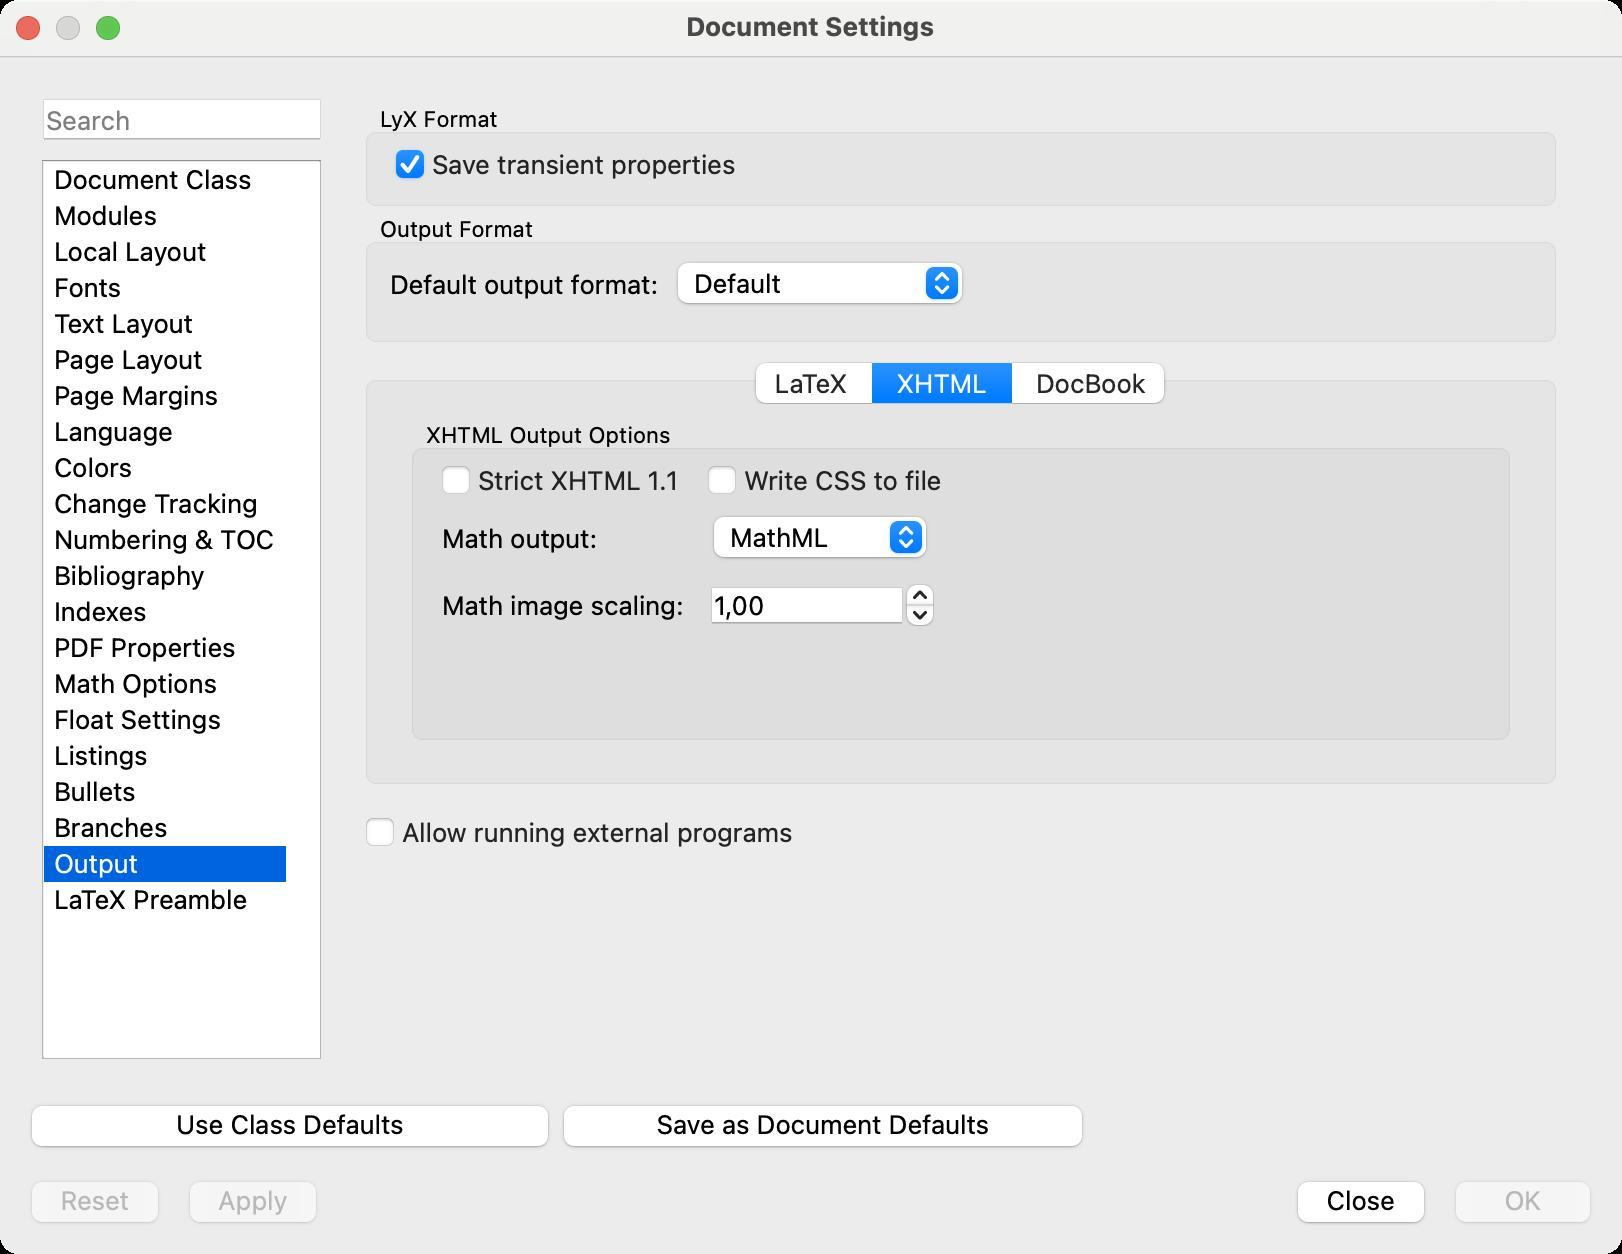
Accessibility tree:
{"name": "Document_Settings", "role": "AXWindow", "description": null, "role_description": "діалогове вікно", "value": null, "position": "270.00;142.00", "size": "811;627", "children": [{"name": "", "role": "AXGroup", "description": "", "role_description": "група", "value": null, "position": "9.00;586.00", "size": "793;32", "children": [{"name": "OK", "role": "AXButton", "description": "", "role_description": "кнопка", "value": null, "position": "721.00;586.00", "size": "81;32", "children": []}, {"name": "Close", "role": "AXButton", "description": "", "role_description": "кнопка", "value": null, "position": "642.00;586.00", "size": "77;32", "children": []}, {"name": "Apply", "role": "AXButton", "description": "", "role_description": "кнопка", "value": null, "position": "88.00;586.00", "size": "77;32", "children": []}, {"name": "Reset", "role": "AXButton", "description": "", "role_description": "кнопка", "value": null, "position": "9.00;586.00", "size": "77;32", "children": []}]}, {"name": "Use_Class_Defaults", "role": "AXButton", "description": "Reset to the default settings for the document class", "role_description": "кнопка", "value": null, "position": "9.00;548.00", "size": "272;32", "children": []}, {"name": "Save_as_Document_Defaults", "role": "AXButton", "description": "Save settings as defaults for new documents", "role_description": "кнопка", "value": null, "position": "275.00;548.00", "size": "273;32", "children": []}, {"name": "", "role": "AXTextField", "description": "Search", "role_description": "текстове поле", "value": "", "position": "21.00;49.00", "size": "140;21", "children": []}, {"name": "", "role": "AXGroup", "description": "", "role_description": "група", "value": null, "position": "21.00;80.00", "size": "140;450", "children": [{"name": "Document_Class", "role": "AXGroup", "description": "", "role_description": "група", "value": null, "position": "22.00;81.00", "size": "121;18", "children": []}, {"name": "Modules", "role": "AXGroup", "description": "", "role_description": "група", "value": null, "position": "22.00;99.00", "size": "121;18", "children": []}, {"name": "Local_Layout", "role": "AXGroup", "description": "", "role_description": "група", "value": null, "position": "22.00;117.00", "size": "121;18", "children": []}, {"name": "Fonts", "role": "AXGroup", "description": "", "role_description": "група", "value": null, "position": "22.00;135.00", "size": "121;18", "children": []}, {"name": "Text_Layout", "role": "AXGroup", "description": "", "role_description": "група", "value": null, "position": "22.00;153.00", "size": "121;18", "children": []}, {"name": "Page_Layout", "role": "AXGroup", "description": "", "role_description": "група", "value": null, "position": "22.00;171.00", "size": "121;18", "children": []}, {"name": "Page_Margins", "role": "AXGroup", "description": "", "role_description": "група", "value": null, "position": "22.00;189.00", "size": "121;18", "children": []}, {"name": "Language", "role": "AXGroup", "description": "", "role_description": "група", "value": null, "position": "22.00;207.00", "size": "121;18", "children": []}, {"name": "Colors", "role": "AXGroup", "description": "", "role_description": "група", "value": null, "position": "22.00;225.00", "size": "121;18", "children": []}, {"name": "Change_Tracking", "role": "AXGroup", "description": "", "role_description": "група", "value": null, "position": "22.00;243.00", "size": "121;18", "children": []}, {"name": "Numbering_&_TOC", "role": "AXGroup", "description": "", "role_description": "група", "value": null, "position": "22.00;261.00", "size": "121;18", "children": []}, {"name": "Bibliography", "role": "AXGroup", "description": "", "role_description": "група", "value": null, "position": "22.00;279.00", "size": "121;18", "children": []}, {"name": "Indexes", "role": "AXGroup", "description": "", "role_description": "група", "value": null, "position": "22.00;297.00", "size": "121;18", "children": []}, {"name": "PDF_Properties", "role": "AXGroup", "description": "", "role_description": "група", "value": null, "position": "22.00;315.00", "size": "121;18", "children": []}, {"name": "Math_Options", "role": "AXGroup", "description": "", "role_description": "група", "value": null, "position": "22.00;333.00", "size": "121;18", "children": []}, {"name": "Float_Settings", "role": "AXGroup", "description": "", "role_description": "група", "value": null, "position": "22.00;351.00", "size": "121;18", "children": []}, {"name": "Listings", "role": "AXGroup", "description": "", "role_description": "група", "value": null, "position": "22.00;369.00", "size": "121;18", "children": []}, {"name": "Bullets", "role": "AXGroup", "description": "", "role_description": "група", "value": null, "position": "22.00;387.00", "size": "121;18", "children": []}, {"name": "Branches", "role": "AXGroup", "description": "", "role_description": "група", "value": null, "position": "22.00;405.00", "size": "121;18", "children": []}, {"name": "Output", "role": "AXGroup", "description": "", "role_description": "група", "value": null, "position": "22.00;423.00", "size": "121;18", "children": []}, {"name": "LaTeX_Preamble", "role": "AXGroup", "description": "", "role_description": "група", "value": null, "position": "22.00;441.00", "size": "121;18", "children": []}]}, {"name": "", "role": "AXGroup", "description": "", "role_description": "група", "value": null, "position": "171.00;49.00", "size": "619;481", "children": [{"name": "", "role": "AXGroup", "description": "", "role_description": "група", "value": null, "position": "186.00;207.00", "size": "589;183", "children": [{"name": "XHTML_Output_Options", "role": "AXGroup", "description": "", "role_description": "група", "value": null, "position": "206.00;207.00", "size": "549;164", "children": [{"name": "Write_CSS_to_file", "role": "AXCheckBox", "description": "", "role_description": "галочка", "value": 0, "position": "352.00;230.00", "size": "122;20", "children": []}, {"name": "Math_image_scaling:", "role": "AXIncrementor", "description": "Scaling factor for images used for math output.", "role_description": "покроковий модифікатор", "value": "1", "position": "354.00;292.00", "size": "113;21", "children": []}, {"name": "MathML", "role": "AXComboBox", "description": "Format to use for math output.", "role_description": "контейнер вибору", "value": null, "position": "351.00;254.00", "size": "119;32", "children": [{"name": "", "role": "AXList", "description": "", "role_description": "список", "value": null, "position": "-270.00;-142.00", "size": "0;0", "children": [{"name": "MathML", "role": "AXStaticText", "description": "", "role_description": "текст", "value": null, "position": "-270.00;-142.00", "size": "686;18", "children": []}, {"name": "HTML", "role": "AXStaticText", "description": "", "role_description": "текст", "value": null, "position": "-270.00;-124.00", "size": "686;18", "children": []}, {"name": "Images", "role": "AXStaticText", "description": "", "role_description": "текст", "value": null, "position": "-270.00;-106.00", "size": "686;18", "children": []}, {"name": "LaTeX", "role": "AXStaticText", "description": "", "role_description": "текст", "value": null, "position": "-270.00;-88.00", "size": "686;18", "children": []}]}]}, {"name": null, "role": "AXStaticText", "description": "", "role_description": "текст", "value": "Math image scaling:", "position": "221.00;292.00", "size": "121;21", "children": []}, {"name": "Strict_XHTML_1.1", "role": "AXCheckBox", "description": "Whether to comply strictly with XHTML 1.1.", "role_description": "галочка", "value": 0, "position": "219.00;230.00", "size": "123;20", "children": []}, {"name": null, "role": "AXStaticText", "description": "", "role_description": "текст", "value": "Math output:", "position": "221.00;256.00", "size": "121;26", "children": []}]}]}, {"name": "XHTML", "role": "AXGroup", "description": "", "role_description": "група", "value": null, "position": "375.00;181.00", "size": "210;21", "children": [{"name": "LaTeX", "role": "AXRadioButton", "description": "", "role_description": "радіо-кнопка", "value": null, "position": "375.00;181.00", "size": "61;21", "children": []}, {"name": "XHTML", "role": "AXRadioButton", "description": "", "role_description": "радіо-кнопка", "value": null, "position": "436.00;181.00", "size": "70;21", "children": []}, {"name": "DocBook", "role": "AXRadioButton", "description": "", "role_description": "радіо-кнопка", "value": null, "position": "506.00;181.00", "size": "79;21", "children": []}]}, {"name": "LyX_Format", "role": "AXGroup", "description": "", "role_description": "група", "value": null, "position": "183.00;49.00", "size": "595;55", "children": [{"name": "Save_transient_properties", "role": "AXCheckBox", "description": "Save all parameters in the LyX file, including ones that are frequently switched or that are specific to the user (such as the output of the tracked changes, or the document directory path). Disabling this option plays nicer in collaborative settings and with version control systems.", "role_description": "галочка", "value": 1, "position": "196.00;72.00", "size": "175;20", "children": []}]}, {"name": "Output_Format", "role": "AXGroup", "description": "", "role_description": "група", "value": null, "position": "183.00;104.00", "size": "595;68", "children": [{"name": null, "role": "AXStaticText", "description": "Specify the default output format (for view/update)", "role_description": "текст", "value": "Default output format:", "position": "195.00;129.00", "size": "135;26", "children": []}, {"name": "Default", "role": "AXComboBox", "description": "Specify the default output format (for view/update)", "role_description": "контейнер вибору", "value": null, "position": "333.00;127.00", "size": "155;32", "children": [{"name": "", "role": "AXList", "description": "", "role_description": "список", "value": null, "position": "-270.00;-142.00", "size": "0;0", "children": [{"name": "Default", "role": "AXStaticText", "description": "", "role_description": "текст", "value": null, "position": "-270.00;-142.00", "size": "686;18", "children": []}, {"name": "LyXHTML", "role": "AXStaticText", "description": "", "role_description": "текст", "value": null, "position": "-270.00;-124.00", "size": "686;18", "children": []}, {"name": "Rich_Text_Format", "role": "AXStaticText", "description": "", "role_description": "текст", "value": null, "position": "-270.00;-106.00", "size": "686;18", "children": []}]}]}]}, {"name": "Allow_running_external_programs", "role": "AXCheckBox", "description": "Runs the LaTeX backend with the -shell-escape option (Warning: use only when really necessary)", "role_description": "галочка", "value": 0, "position": "181.00;406.00", "size": "219;20", "children": []}]}, {"name": "", "role": "AXGrowArea", "description": "", "role_description": "область розширення", "value": null, "position": "811.00;605.00", "size": "0;22", "children": []}, {"name": null, "role": "AXButton", "description": null, "role_description": "кнопка закривання", "value": null, "position": "7.00;6.00", "size": "14;16", "children": []}, {"name": null, "role": "AXButton", "description": null, "role_description": "кнопка оптимізації", "value": null, "position": "47.00;6.00", "size": "14;16", "children": [{"name": null, "role": "AXGroup", "description": null, "role_description": "група", "value": null, "position": "47.00;6.00", "size": "14;16", "children": [{"name": null, "role": "AXGroup", "description": null, "role_description": "група", "value": null, "position": "47.00;6.00", "size": "14;16", "children": []}]}]}, {"name": null, "role": "AXButton", "description": null, "role_description": "кнопка згортання", "value": null, "position": "27.00;6.00", "size": "14;16", "children": []}, {"name": null, "role": "AXStaticText", "description": null, "role_description": "текст", "value": "Document Settings", "position": "341.00;5.00", "size": "129;16", "children": []}]}